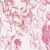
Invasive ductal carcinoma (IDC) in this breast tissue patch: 0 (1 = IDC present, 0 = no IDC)